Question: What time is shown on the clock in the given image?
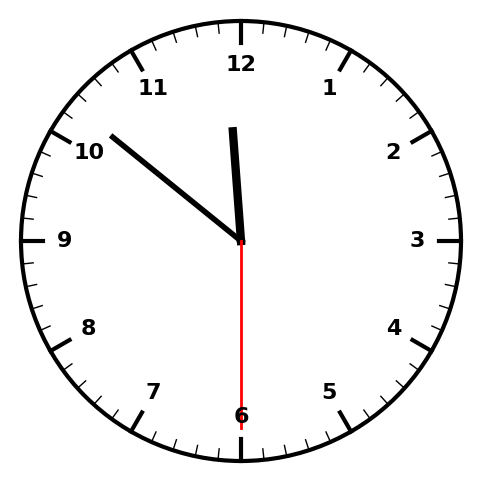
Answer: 11:51:30